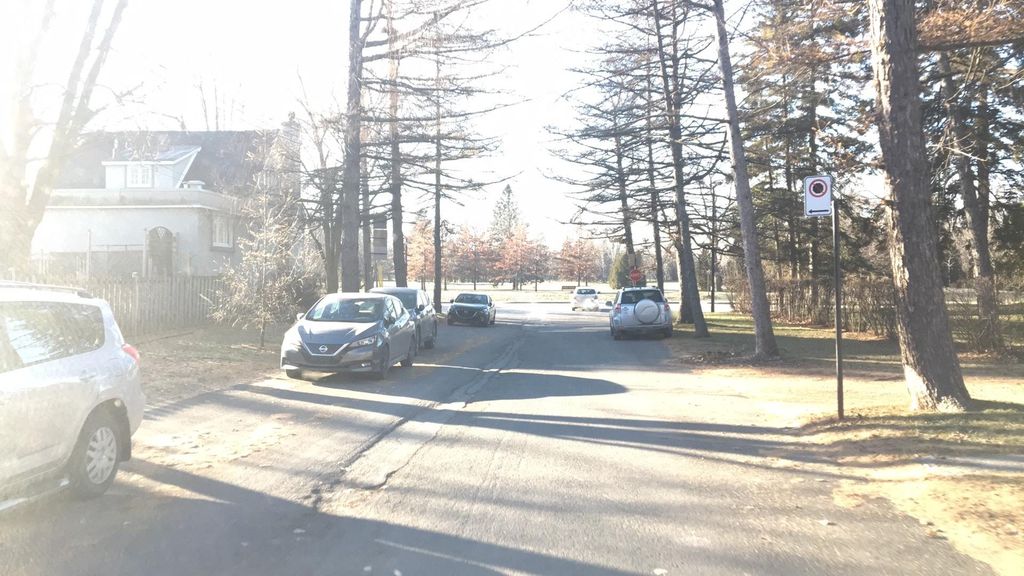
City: montreal